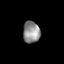
Tissue: lung
Cell type: Epithelial cells
Senescence score: 0.1968
Nuclear area (px): 369
Mean DAPI intensity: 140.268